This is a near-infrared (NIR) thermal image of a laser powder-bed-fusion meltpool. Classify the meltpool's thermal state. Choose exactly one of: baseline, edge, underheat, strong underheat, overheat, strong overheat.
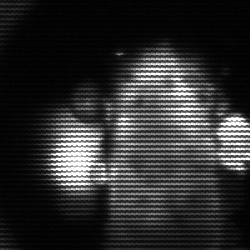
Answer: strong underheat